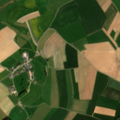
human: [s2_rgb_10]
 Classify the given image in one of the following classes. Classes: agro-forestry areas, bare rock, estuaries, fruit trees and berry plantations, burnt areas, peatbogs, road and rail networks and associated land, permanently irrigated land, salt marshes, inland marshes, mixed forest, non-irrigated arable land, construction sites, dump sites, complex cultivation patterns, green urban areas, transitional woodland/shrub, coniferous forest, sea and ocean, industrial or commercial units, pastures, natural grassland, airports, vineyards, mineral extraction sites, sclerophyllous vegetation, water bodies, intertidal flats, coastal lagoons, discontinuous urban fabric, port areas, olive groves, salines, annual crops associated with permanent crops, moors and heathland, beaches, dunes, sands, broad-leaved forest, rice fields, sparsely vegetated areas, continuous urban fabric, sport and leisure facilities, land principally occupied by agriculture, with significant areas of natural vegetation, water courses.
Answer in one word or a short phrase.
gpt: non-irrigated arable land, pastures